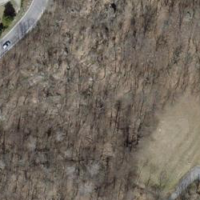
EUNIS habitat code: 41
Species observed at this site:
Aruncus dioicus